Aerial crown-view tile of a tropical tree (Barro Colorado Island, Panama), acquired 20250124:
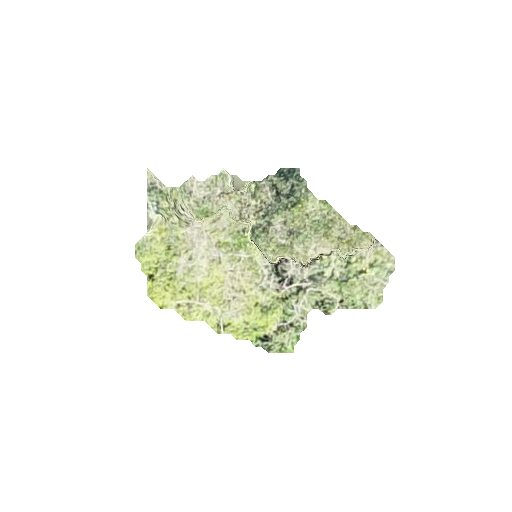
Species: Jacaranda copaia
GBIF accepted scientific name: Jacaranda copaia
Crown area: 47.839 m²